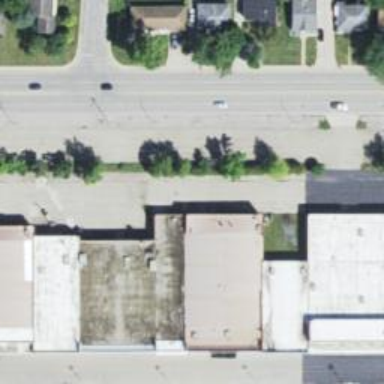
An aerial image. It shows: Retail building.